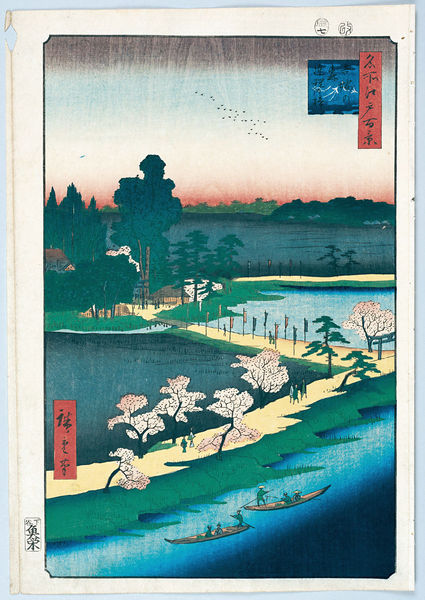
Titel: 100 berühmte Ansichten von Edo
Künstler: Utagawa Hiroshige
Schlagwörter: blau, himmel, meer, wasser, bäume, fluss, grün, landschaft, menschen, see, türkis, zeichnung, haus, rot, bild, vögel, boot, boote, vogelschwarm, japan, schrift, aue, graphik, ruderer, japanisch, schriftzeichen, bucht, buch, illustration, kirschblüte, hiroshige